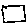
Label: square